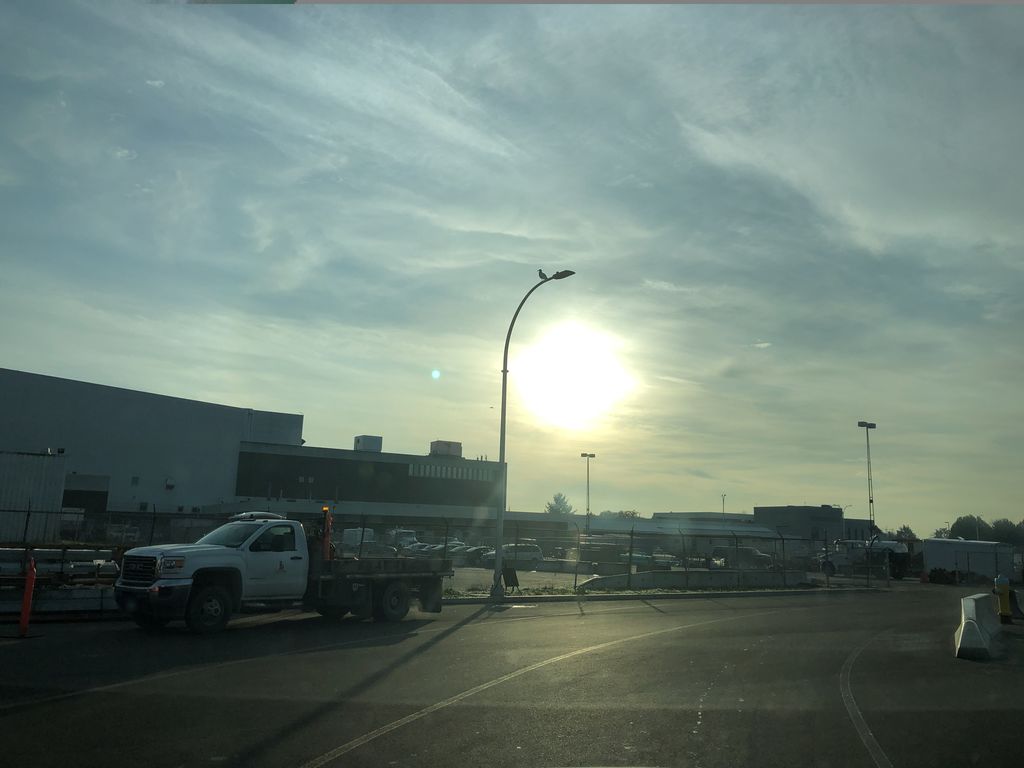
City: vancouver